Question: I'm looking to create a database system that help keep projects I'm working on organised. My aim is to create a table for each project that I do, from which I can find out who I've dealt with and what I've done for that project.
The way I see it is that project can contain multiple pieces of content and that content can be submitted by multiple clients, but one client isn't restrcited to working on just one project.
I'll include a picture of my proposed table designs now as things could get complicated.

In MS Access I was able to open the projects table, click on the + to see who worked on that project (clients table), then click on another + to see the work each user submitted (content table). Eg.
'''
Projects Table: id 1, project #1, client #1
+ Clients Table: id 1, client #1, user #1
+ Content Table id 1, Project #1, Logo Design, Client #1
id 2, Project #1, Create Website, Client #1
Clients Table: id 2, client #2, user #2
id 3, client #3, user #3
'''
When I went to add the third project associated to the second client it told me there was data duplication, or something along those lines.
I feel that the soloution is to link the project name and the client name together in the projects table, that way if I can have 2 or more clients associated with one project but prevent assigning a client to the same project twice. It should also allow me to assign one client to multiple projects.
As long as there is no instance of the same project name and client name it should accept the data
So my question is, is my soloution the right one and if so how do I impliement it?
Am I even going about things the right way?
I hope what I've typed makes some sence to someone and that someone can offer me some help/advice with this.
Cheers
Ben
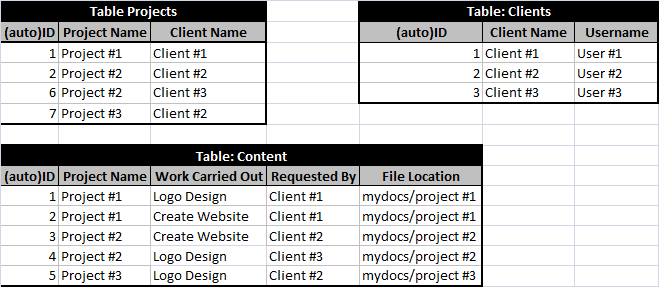
Answer: It sounds like you're describing a many-to-many relationship between projects and clients. In that case, the standard approach is to have a table for projects, another for clients, and then a junction table which holds the pairings of each project/client combination.
Add a unique constraint (index) on project plus client in the junction table so that it will accept only one row for the same project/client pair. You could use a composite primary key to satisfy the unique constraint.